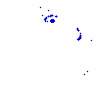
Particle: proton